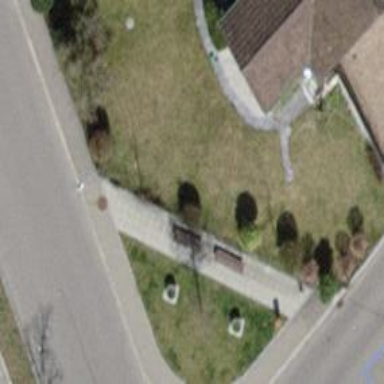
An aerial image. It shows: Brown bench in the vicinity.